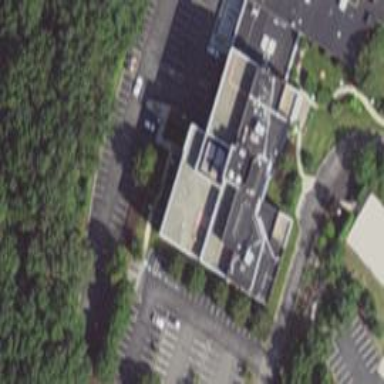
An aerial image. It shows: Commercial building.